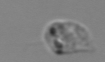
Label: Amoeba